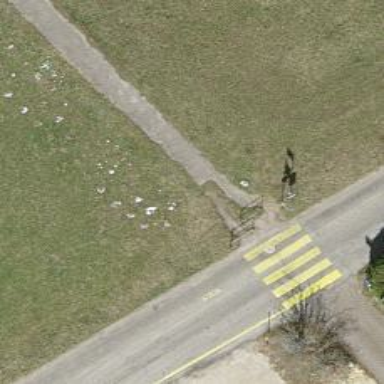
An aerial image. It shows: Cycle barrier.